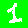
Digit: 1